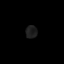
Tissue: lung
Cell type: Endothelial cells
Senescence score: 0.556
Nuclear area (px): 143
Mean DAPI intensity: 29.832